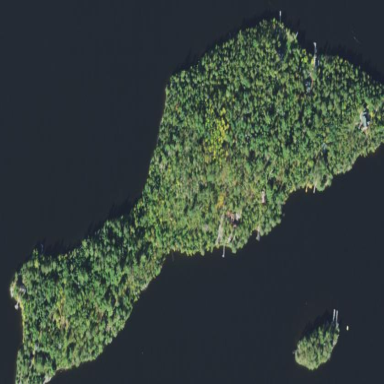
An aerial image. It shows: Image showing island.